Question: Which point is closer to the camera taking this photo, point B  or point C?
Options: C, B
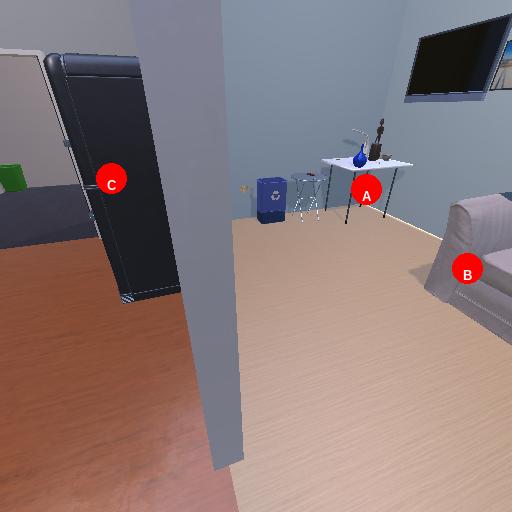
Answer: C